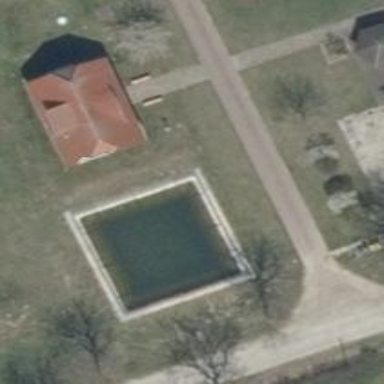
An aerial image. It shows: Fire water pond meant for emergency use.